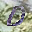
Label: 0